Question: After upgrading to 'XCode 5', I can no longer add project dependancies to an 'XCode' project. Projects created with 'XCode 4' preserve the dependancies but don't accept new dependancies. Projects created with 'XCode 5' don't accept new dependancies at all. And because an image is worth a thousand words...
This is what happens when I have done drag and drop a Child Project to the Parent Project:

As you can see the Child Project is added but it doesn't link to the parent. If I click on it, it displays a blank content, like it can find no more.
Any ideas why is this happening?
Thanks!!!!
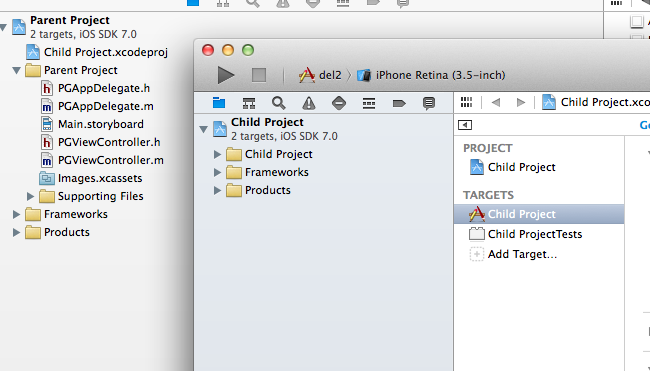
Answer: Xcode has (AFAIK) always done this when the child project is also open in its own window.
Close both projects, then re-open the parent. The child project should (hopefully) show up as expected!